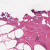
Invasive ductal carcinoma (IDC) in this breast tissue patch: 0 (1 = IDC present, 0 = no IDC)